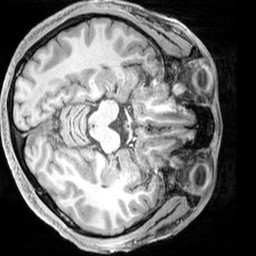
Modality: T1w
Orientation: axial
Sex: male
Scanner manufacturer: siemens
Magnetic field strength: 3 T
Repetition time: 2.3 s
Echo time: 0.00226 s